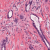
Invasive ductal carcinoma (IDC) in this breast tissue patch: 1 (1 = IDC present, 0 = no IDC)